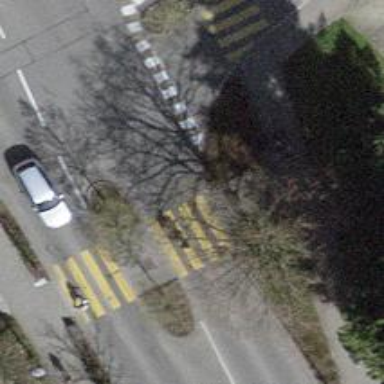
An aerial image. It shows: Uncontrolled zebra crossing with pedestrian island and markings.